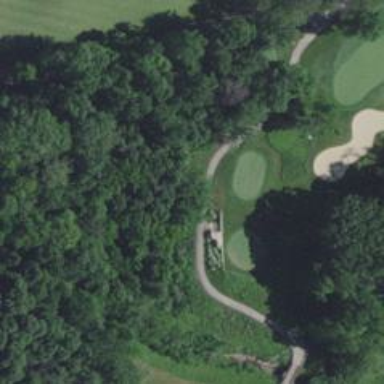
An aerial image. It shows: Service road used as golf cart path.